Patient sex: M
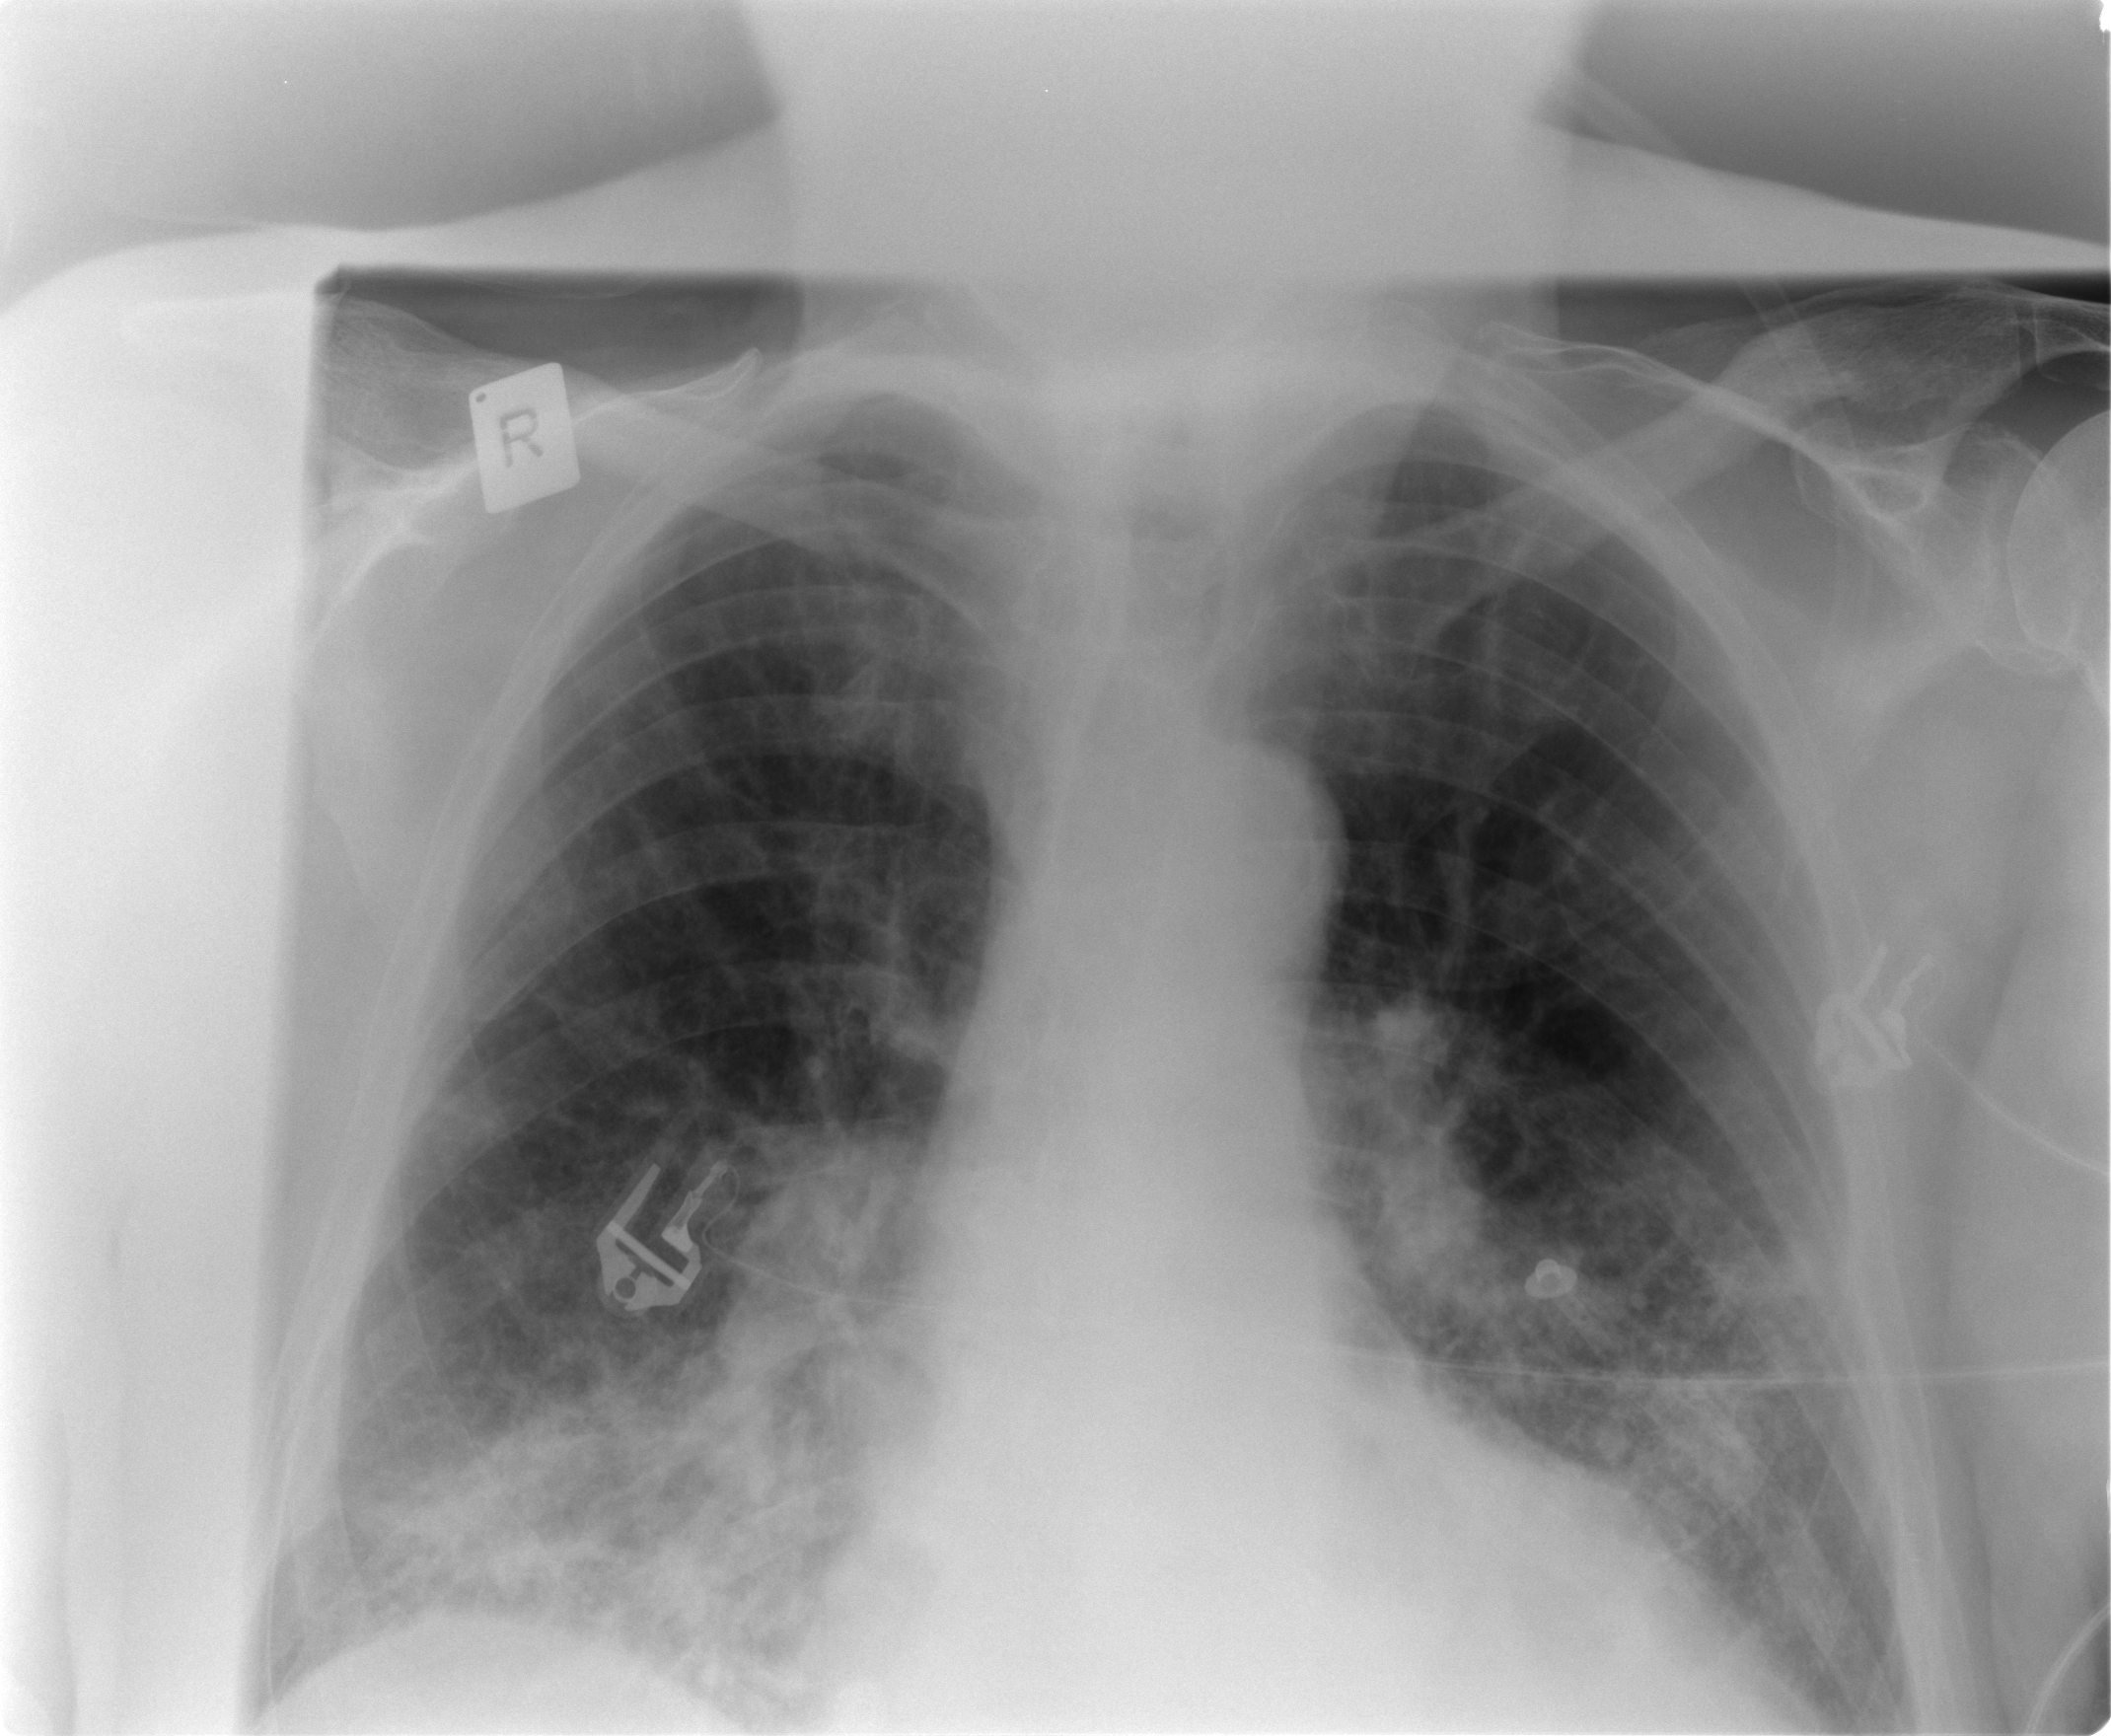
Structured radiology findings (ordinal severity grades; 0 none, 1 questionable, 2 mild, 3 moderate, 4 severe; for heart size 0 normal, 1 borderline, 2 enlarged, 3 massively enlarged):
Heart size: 2
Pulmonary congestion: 2
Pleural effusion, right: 0
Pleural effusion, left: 0
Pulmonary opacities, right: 2
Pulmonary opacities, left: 2
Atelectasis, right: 2
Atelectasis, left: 2